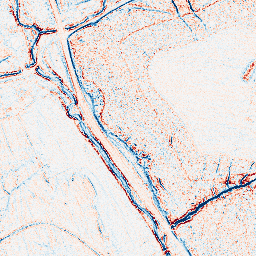
Category: edge_preserving
Decomposition family: anisotropic_diffusion
Decomposition parameters: iterations: 10
kappa: 10
gamma: 0.05
Upsampling method: quadratic
Upsampling parameters: scale: 4
Upsampling scale: 4